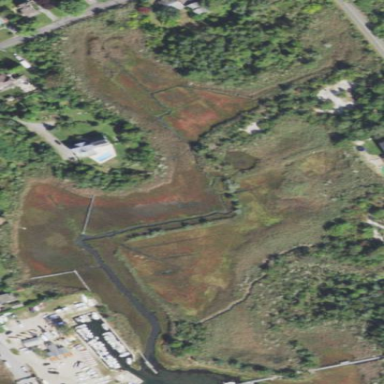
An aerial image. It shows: Wetland area characterized by wet meadow.